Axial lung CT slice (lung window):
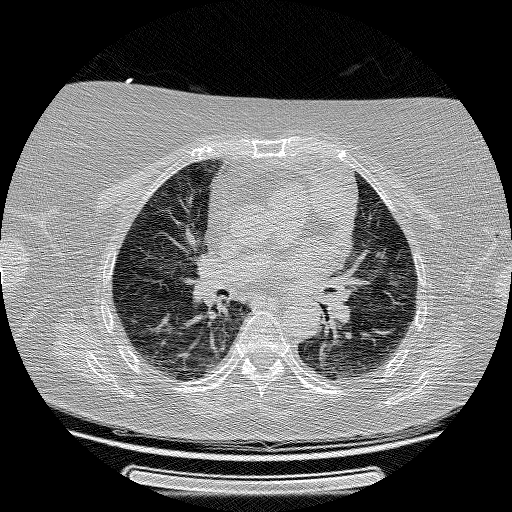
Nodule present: no